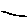
Label: line